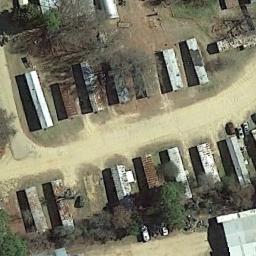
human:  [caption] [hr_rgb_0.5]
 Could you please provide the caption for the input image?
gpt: The mobile home park has some mobile homes along the road .

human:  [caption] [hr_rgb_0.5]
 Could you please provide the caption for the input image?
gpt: The mobile home park is on the bare land next to some trees and road .

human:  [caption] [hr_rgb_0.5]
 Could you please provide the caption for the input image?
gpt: Many buildings of different shapes and sizes are in mobile home parks .

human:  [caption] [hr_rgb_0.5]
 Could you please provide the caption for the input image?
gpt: Here is a road with mobile homes on both sides .

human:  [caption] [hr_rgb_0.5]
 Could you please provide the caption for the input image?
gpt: There are some buildings and trees in the mobile home park .